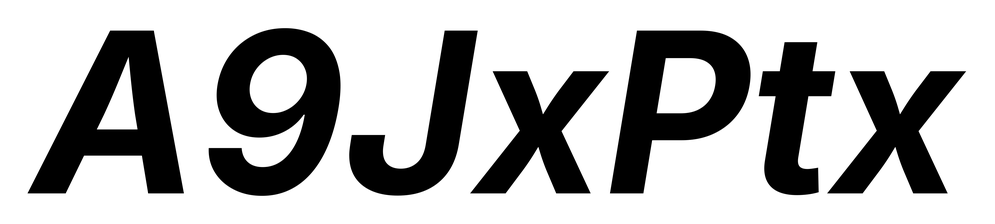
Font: Inter-Italic_Bold_Italic